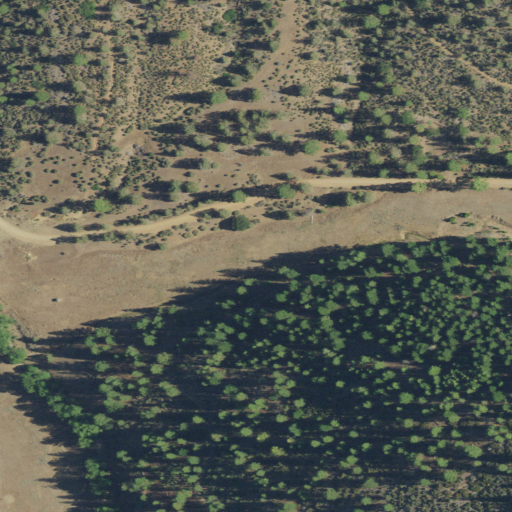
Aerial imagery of valley in California named Mill Gulch containing shrub, evergreen forest, grassland, and open development